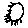
Label: sun